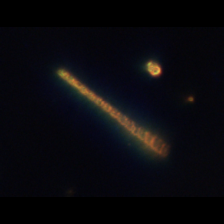
Taxon: Skeletonema
Group: Diatoms